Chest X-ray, AP view. Patient: 57 years old, sex M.
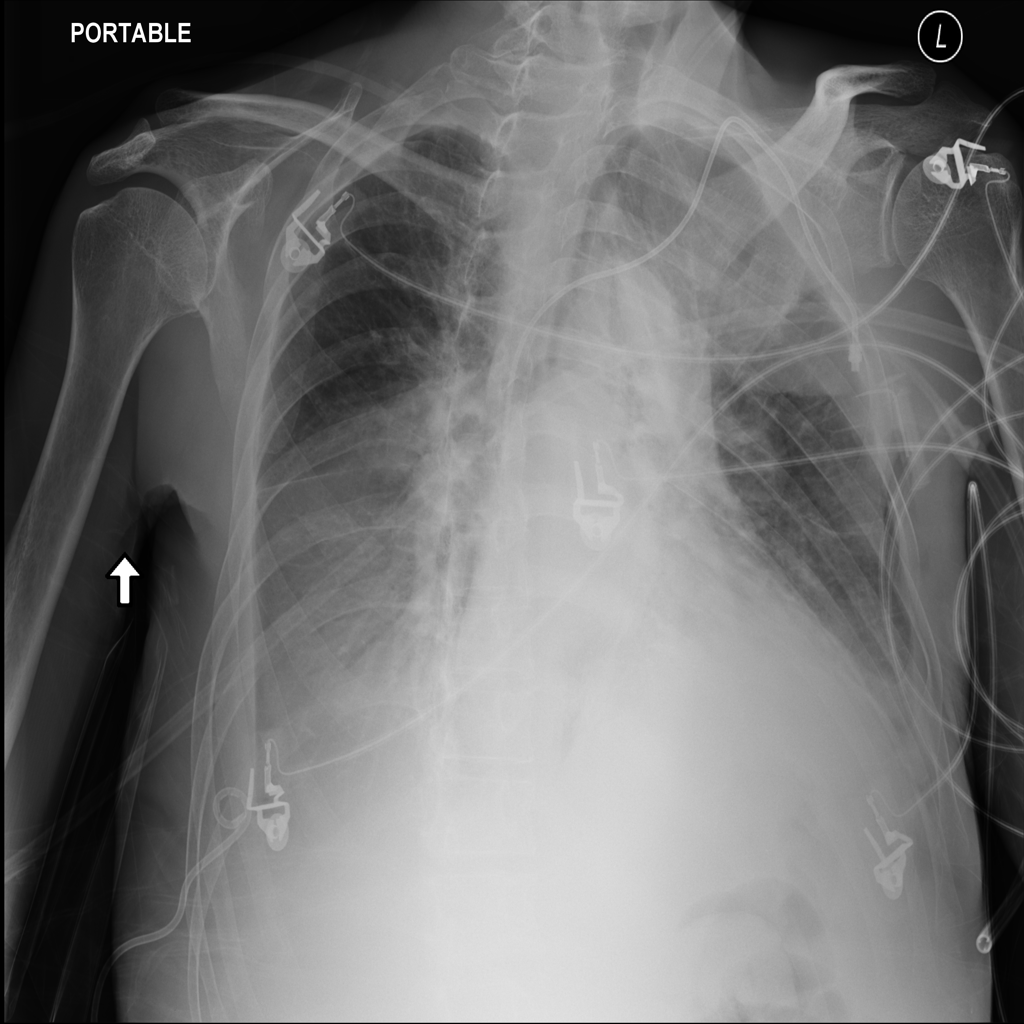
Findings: No Finding